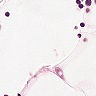
Metastatic tissue present: no